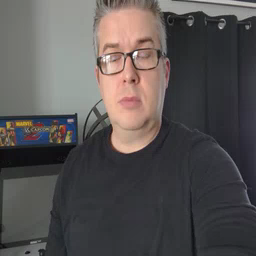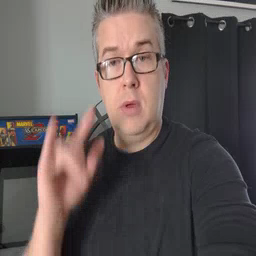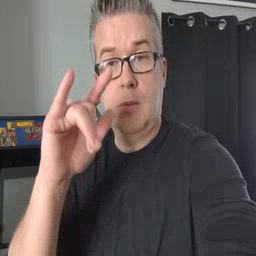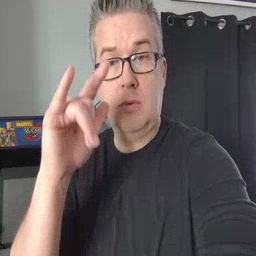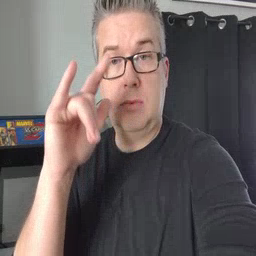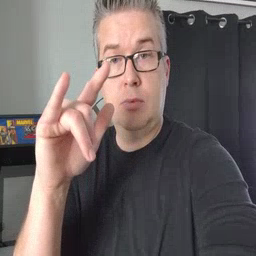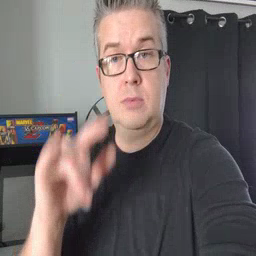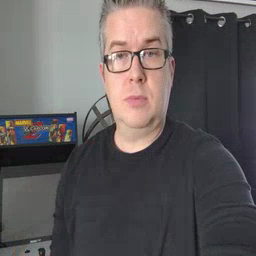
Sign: airplane